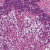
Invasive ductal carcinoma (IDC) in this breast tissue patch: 0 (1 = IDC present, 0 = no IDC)